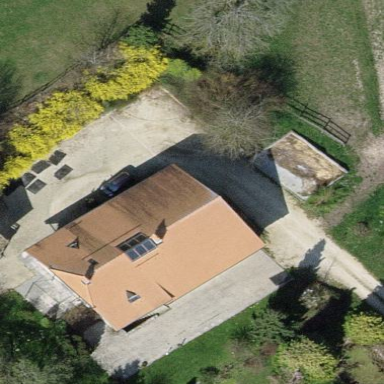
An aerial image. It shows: Simple house.